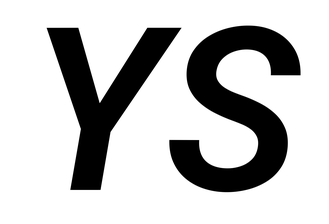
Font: Roboto-Italic_SemiBold_Italic